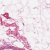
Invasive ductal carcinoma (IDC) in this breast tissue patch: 0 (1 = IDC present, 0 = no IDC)